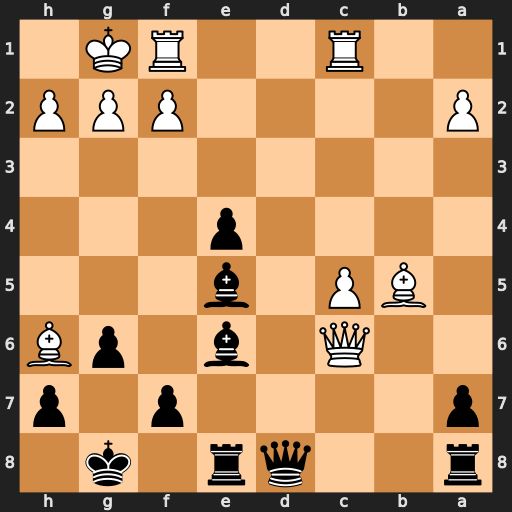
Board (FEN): r2qr1k1/p4p1p/2Q1b1pB/1BP1b3/4p3/8/P4PPP/2R2RK1
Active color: b
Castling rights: -
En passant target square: -
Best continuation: Qh4 g3 Qxh6